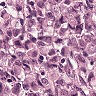
Metastatic tissue present: yes